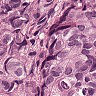
Metastatic tissue present: yes